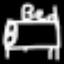
Label: bed